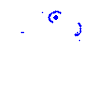
Particle: electron